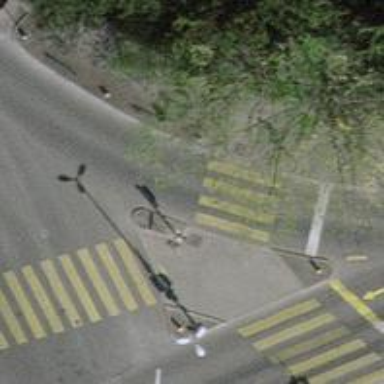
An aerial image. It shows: Road crossing with traffic signals.